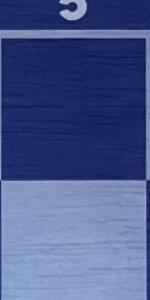
Label: Empty